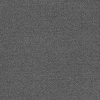
Atmospheric dust classification: dusty